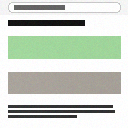
Screen state: on